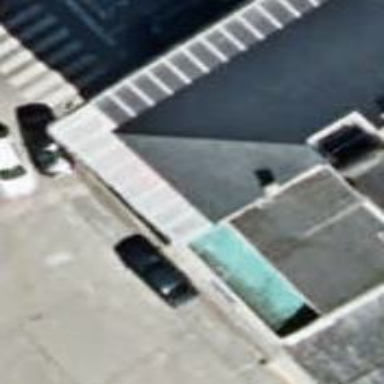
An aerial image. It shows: Restaurant.